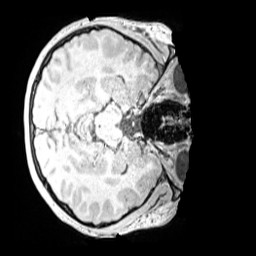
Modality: MP2RAGE
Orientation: axial
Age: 13
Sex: male
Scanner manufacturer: siemens
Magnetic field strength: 3 T
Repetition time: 4 s
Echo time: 0.00299 s